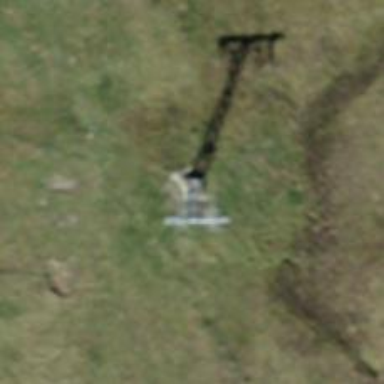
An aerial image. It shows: Pylon used for aerialway.